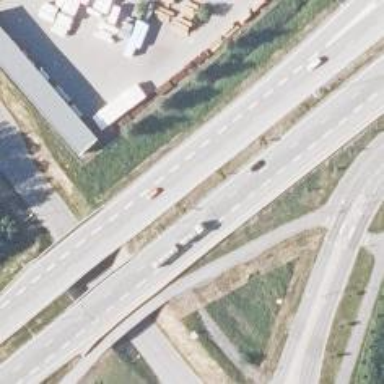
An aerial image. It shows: Asphalt trunk highway.